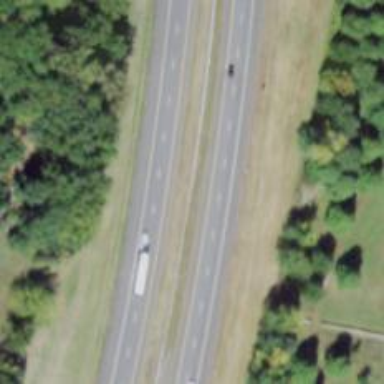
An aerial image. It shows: View of motorway.